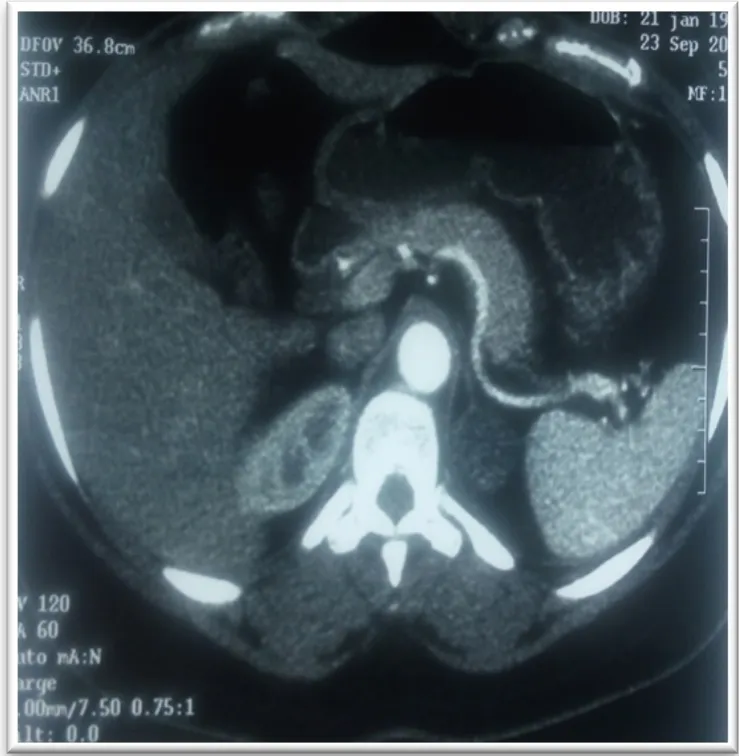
Abdominal CT showing a left adrenal mass (case 6).
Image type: radiology (ct)